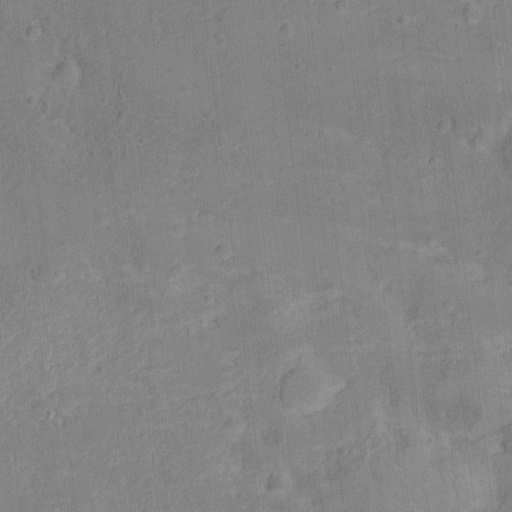
Classes present: Background